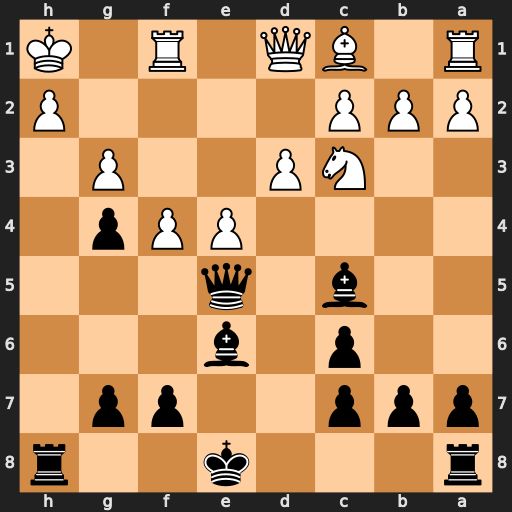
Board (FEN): r3k2r/ppp2pp1/2p1b3/2b1q3/4PPp1/2NP2P1/PPP4P/R1BQ1R1K
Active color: b
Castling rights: kq
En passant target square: f3
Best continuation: Rxh2+ Kxh2 Qh5+ Kg2 Qh3#